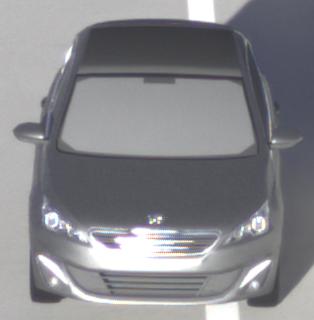
Make: Peugeot
Model: 308 VTi 82
Detailed model: 308 (II)
Model produced from: 2013/09
Model produced until: 2014/11
Doors: 5
Color: gray
Road condition: dry road
Daytime: sunrise or sunset
Contrast: high contrast